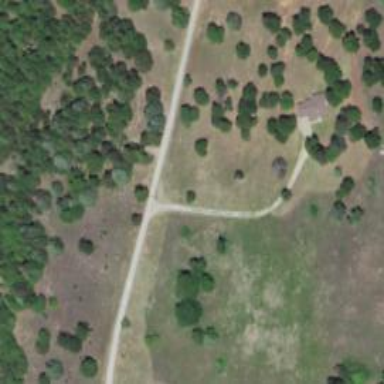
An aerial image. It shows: Driveway leading to service road.